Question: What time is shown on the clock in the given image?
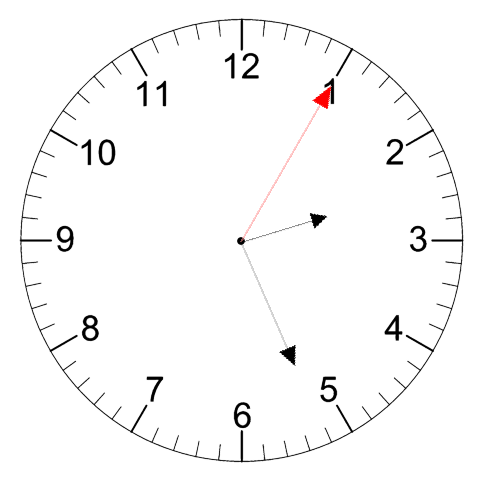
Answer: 02:26:05